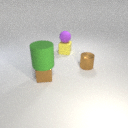
small brown metal cube below large green rubber cylinder